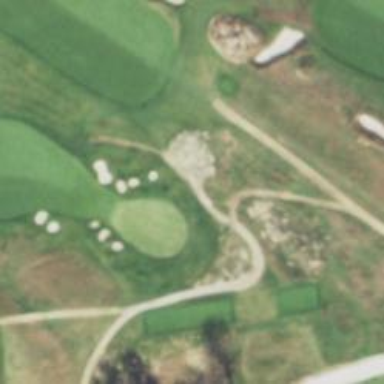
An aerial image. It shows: Pathway for golfing.